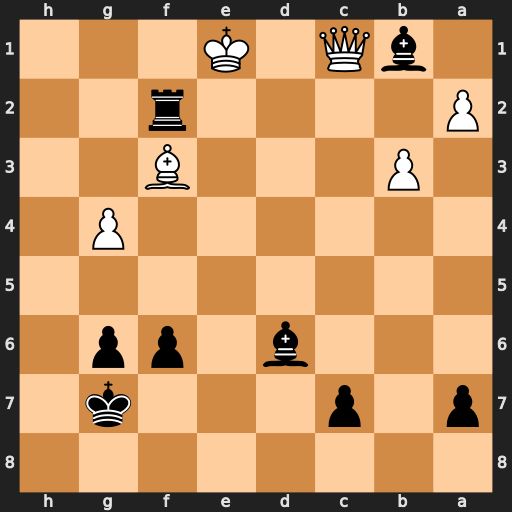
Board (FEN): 8/p1p3k1/3b1pp1/8/6P1/1P3B2/P4r2/1bQ1K3
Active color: b
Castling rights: -
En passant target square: -
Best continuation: Bg3 Qxb1 Rb2+ Kd1 Rxb1+